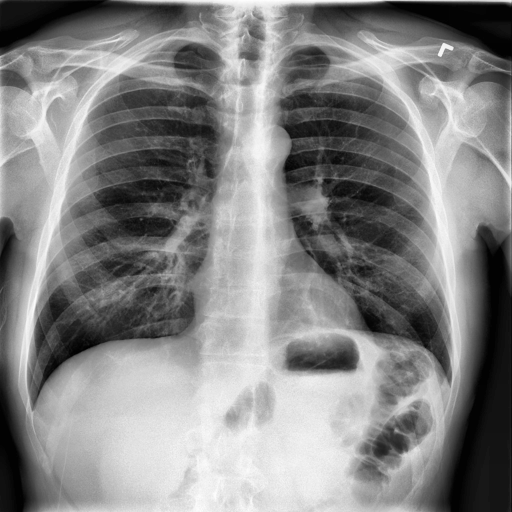
Finding: NORMAL